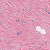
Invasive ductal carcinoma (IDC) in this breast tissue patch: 0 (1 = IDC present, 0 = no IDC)